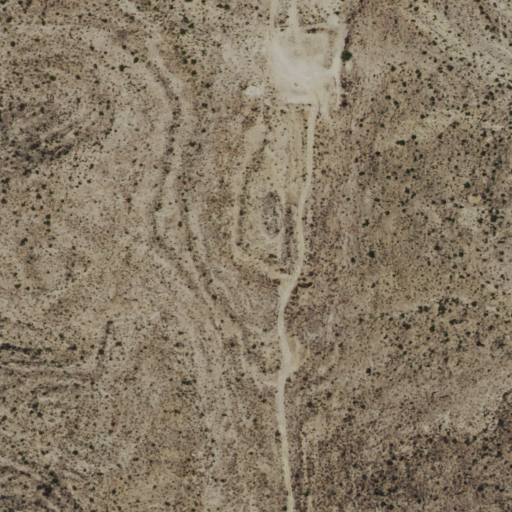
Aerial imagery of mountain in New Mexico named McKittrick Hill containing shrub and open development